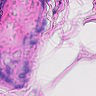
Metastatic tissue present: no